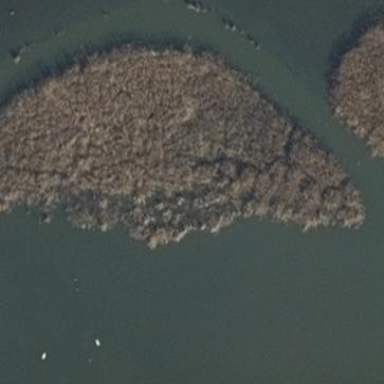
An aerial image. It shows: Reedbed in wetland area.